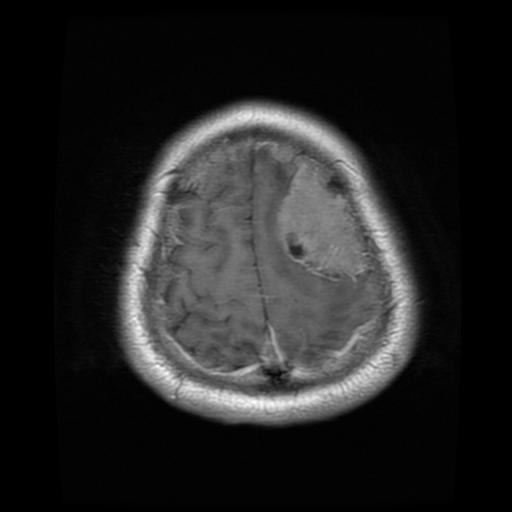
Label: meningioma